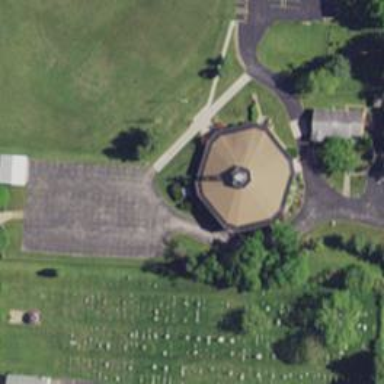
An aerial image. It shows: Place of worship.